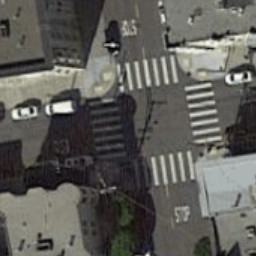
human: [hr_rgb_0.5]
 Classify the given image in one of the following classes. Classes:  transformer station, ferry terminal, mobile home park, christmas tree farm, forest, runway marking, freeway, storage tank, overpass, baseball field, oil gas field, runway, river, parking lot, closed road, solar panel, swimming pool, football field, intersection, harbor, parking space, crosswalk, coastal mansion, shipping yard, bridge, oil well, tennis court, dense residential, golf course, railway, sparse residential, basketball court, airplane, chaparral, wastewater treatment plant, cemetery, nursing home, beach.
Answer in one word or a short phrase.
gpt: crosswalk